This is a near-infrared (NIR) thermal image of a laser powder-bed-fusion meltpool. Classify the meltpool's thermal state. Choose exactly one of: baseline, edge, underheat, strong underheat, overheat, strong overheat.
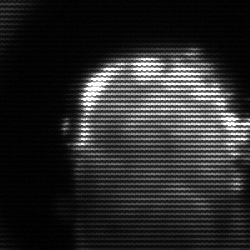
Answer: baseline